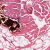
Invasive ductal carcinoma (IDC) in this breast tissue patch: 0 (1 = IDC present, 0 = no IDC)